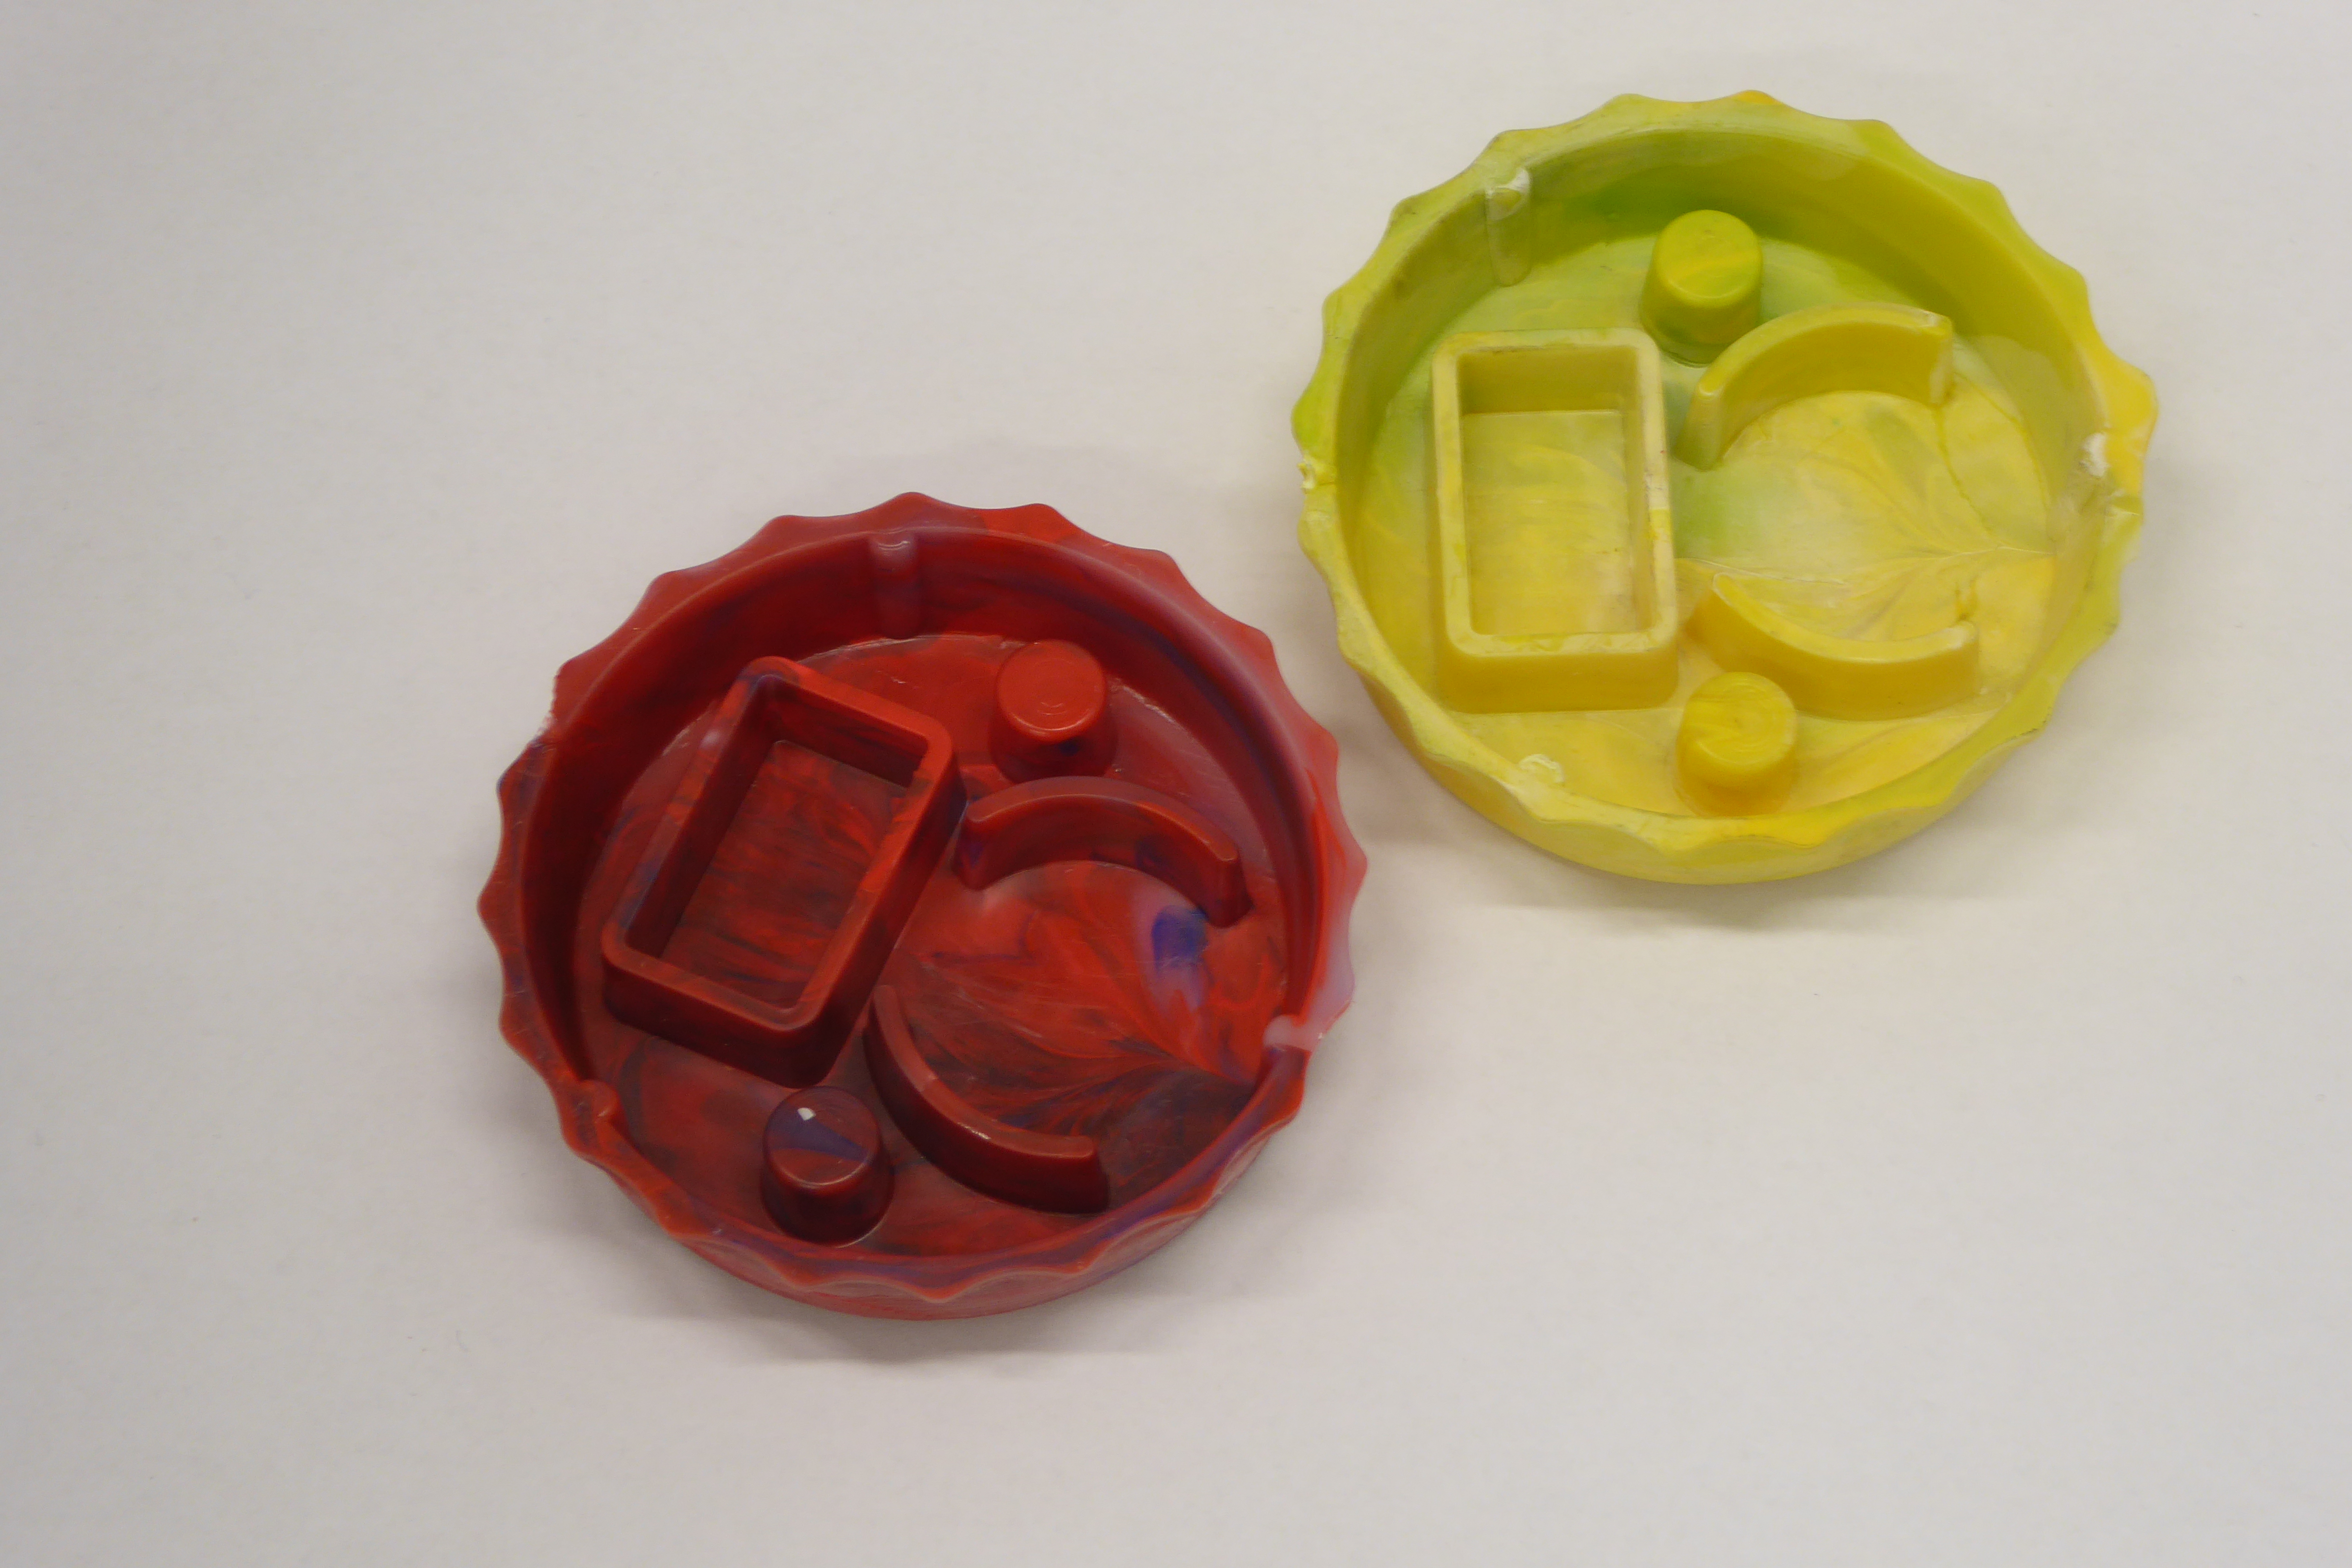
Label: Bottle Opener - Cover